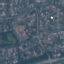
Land use / land cover: Residential